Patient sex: F
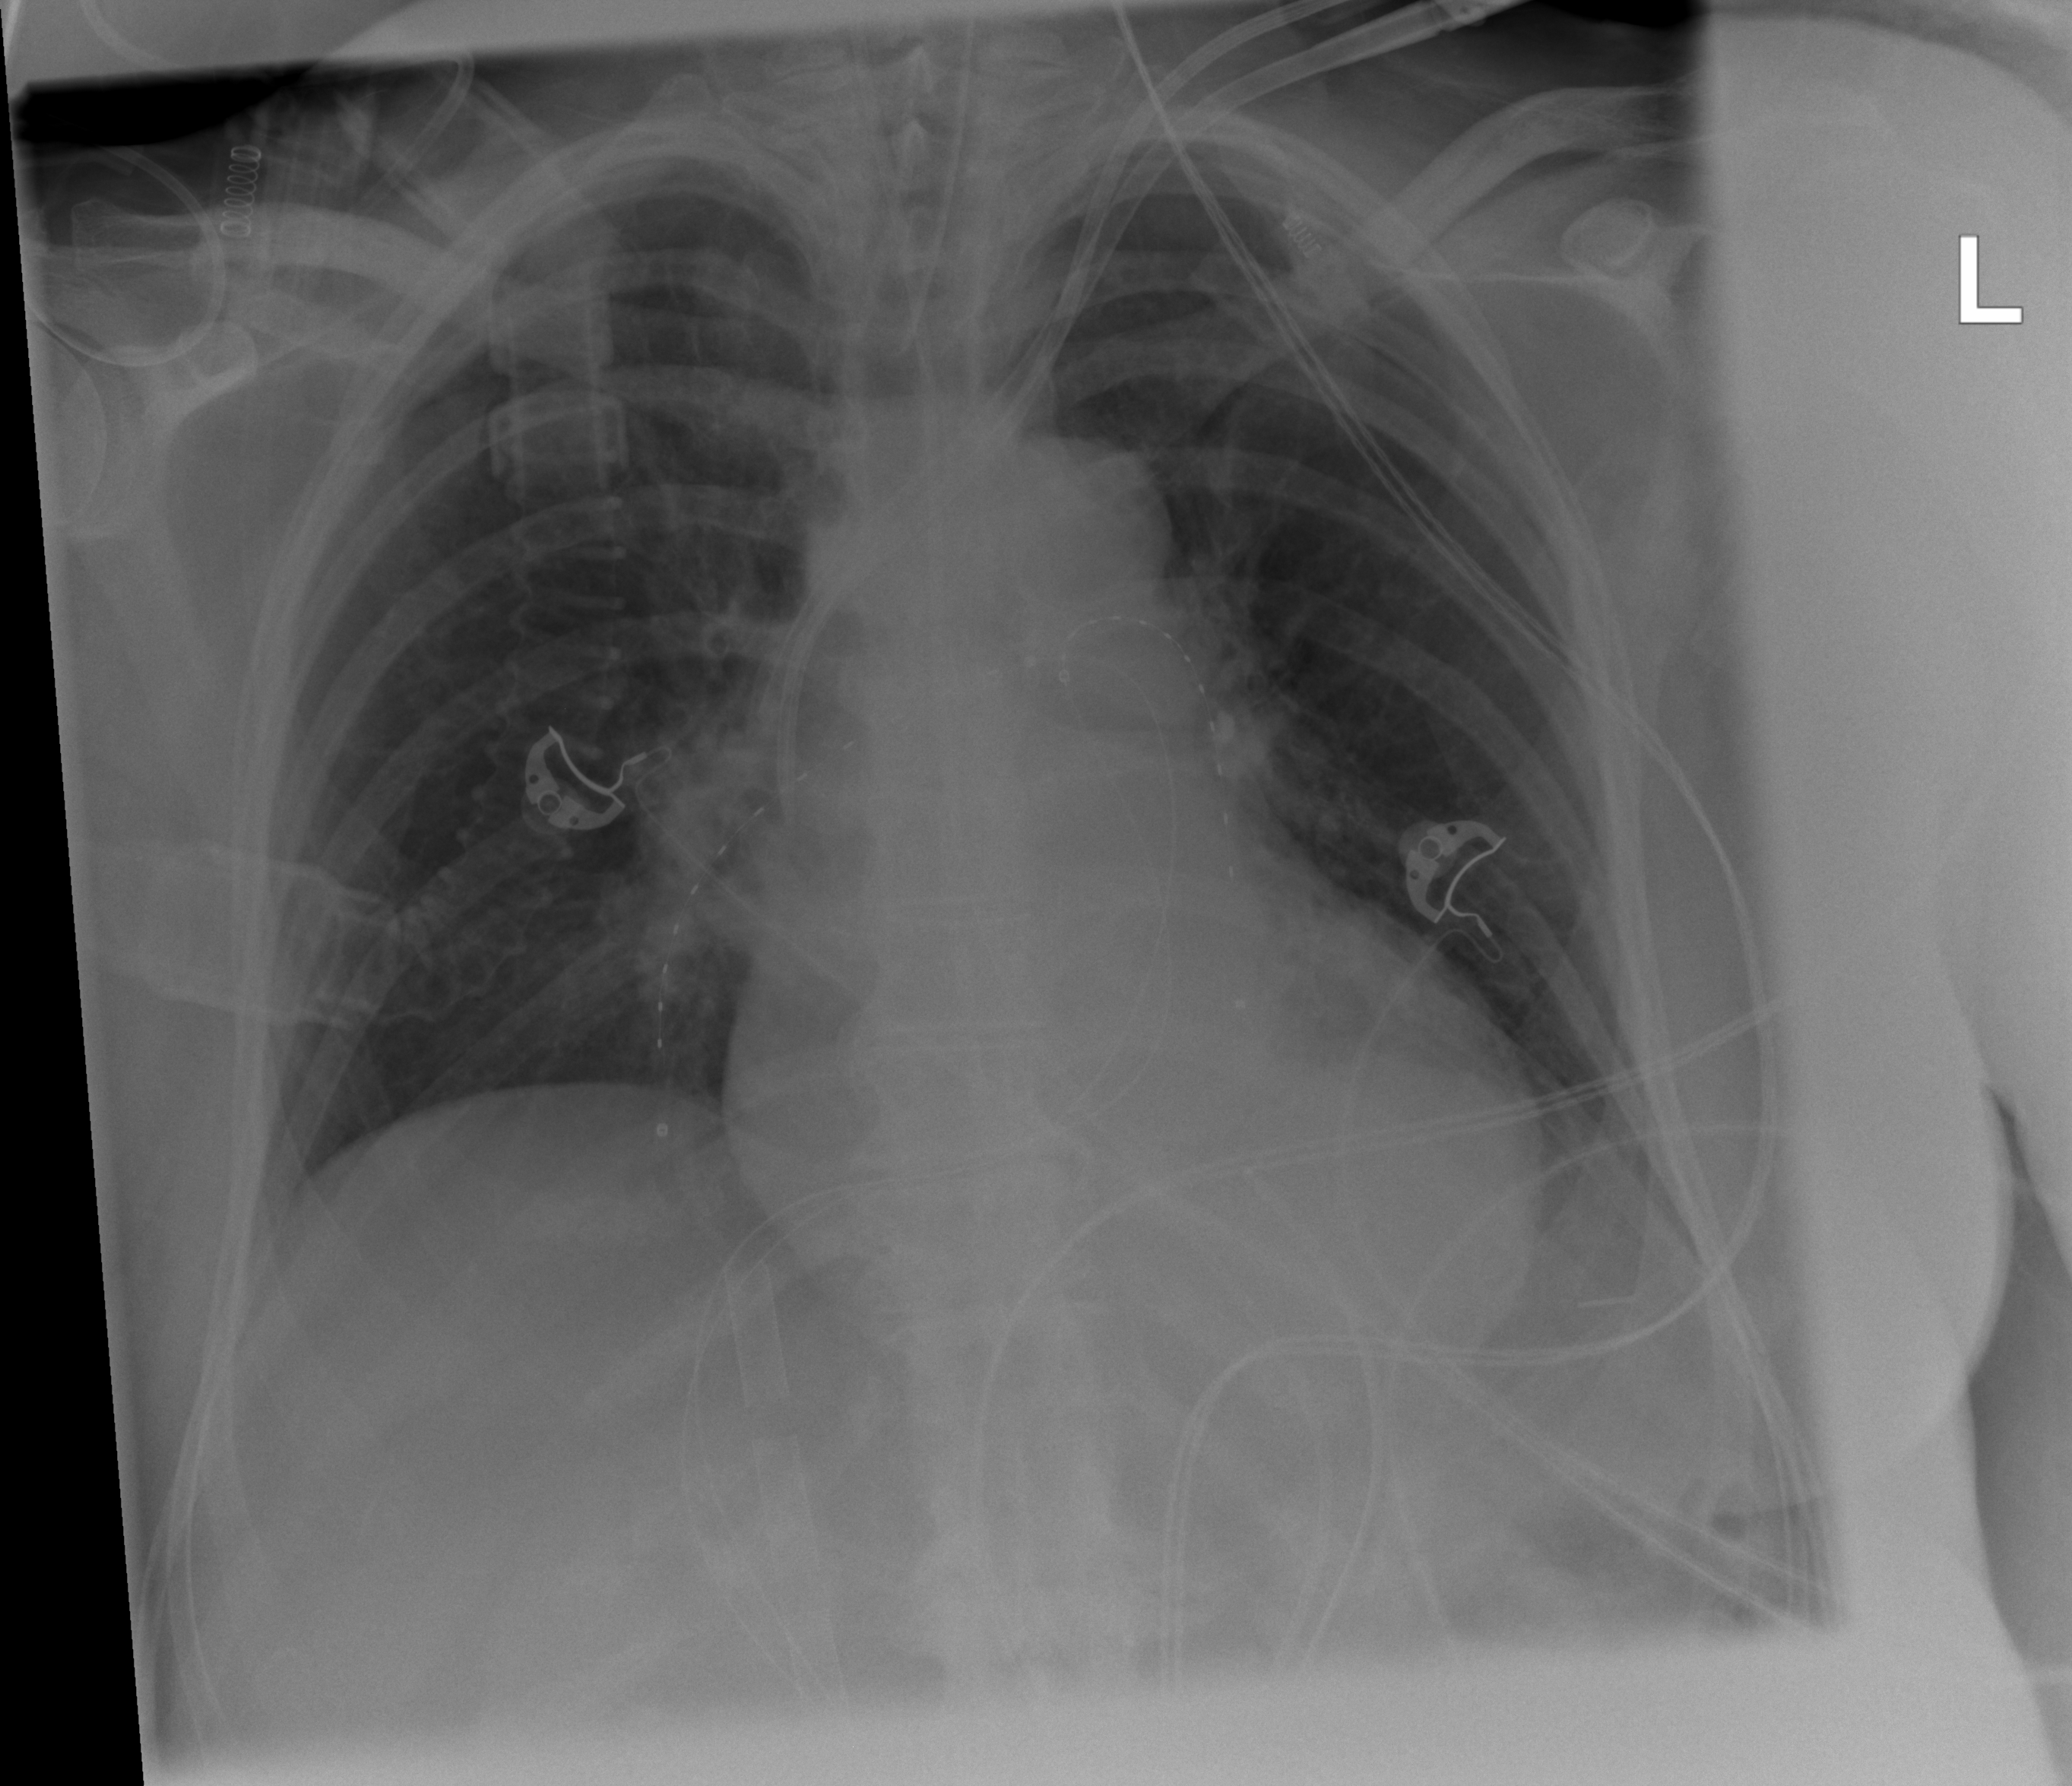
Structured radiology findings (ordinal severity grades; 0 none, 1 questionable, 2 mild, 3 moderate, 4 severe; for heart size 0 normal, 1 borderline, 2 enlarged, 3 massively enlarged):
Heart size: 0
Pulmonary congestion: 0
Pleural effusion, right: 1
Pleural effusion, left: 2
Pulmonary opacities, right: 0
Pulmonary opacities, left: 0
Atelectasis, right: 1
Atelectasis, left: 2